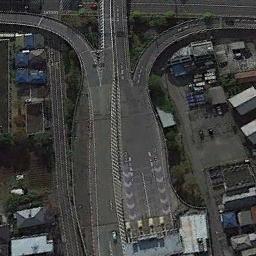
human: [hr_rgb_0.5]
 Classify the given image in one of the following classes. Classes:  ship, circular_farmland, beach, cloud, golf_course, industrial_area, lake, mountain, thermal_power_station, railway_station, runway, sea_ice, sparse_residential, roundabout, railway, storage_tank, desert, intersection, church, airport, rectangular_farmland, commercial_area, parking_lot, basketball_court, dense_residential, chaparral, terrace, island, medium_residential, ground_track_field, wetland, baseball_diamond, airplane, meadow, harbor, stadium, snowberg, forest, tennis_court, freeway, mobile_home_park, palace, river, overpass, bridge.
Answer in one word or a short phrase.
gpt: overpass